Field crop: maize
Growth stage: 2
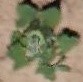
Species: chenopodium